Question: Count the number of objects in the diagram.
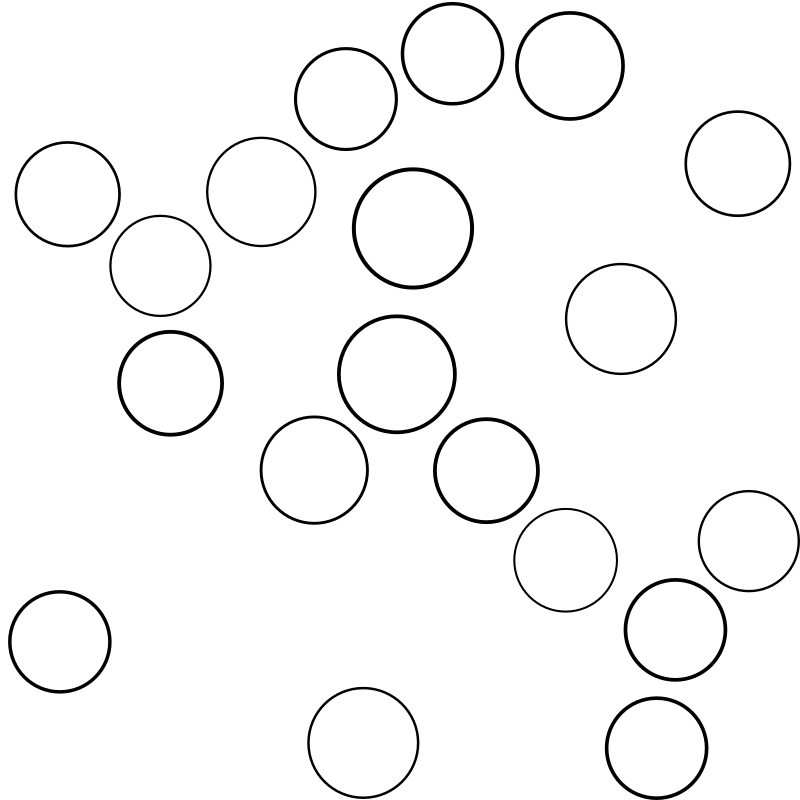
Answer: 19